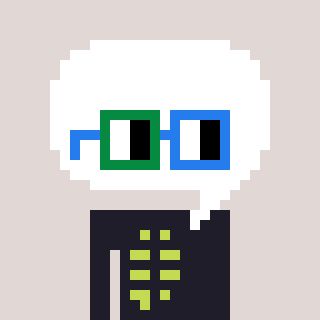
a pixel art character with square green and blue glasses, a speech bubble-shaped head and a grayscale-colored body on a warm background